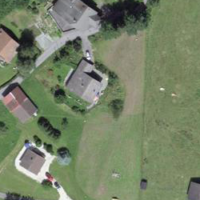
EUNIS habitat code: 24
Species observed at this site:
Lamium galeobdolon